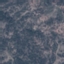
Label: HerbaceousVegetation